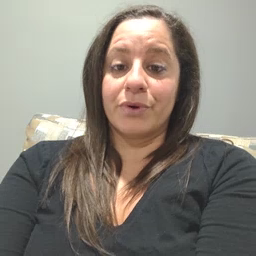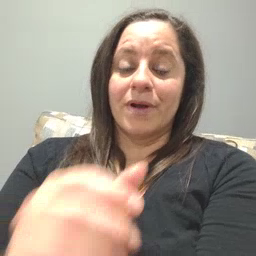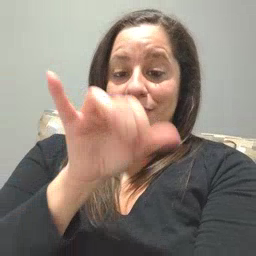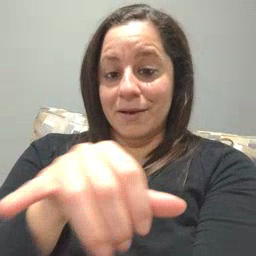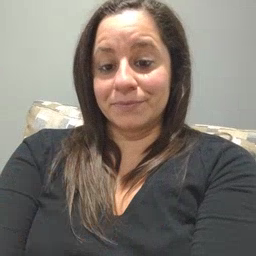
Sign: that